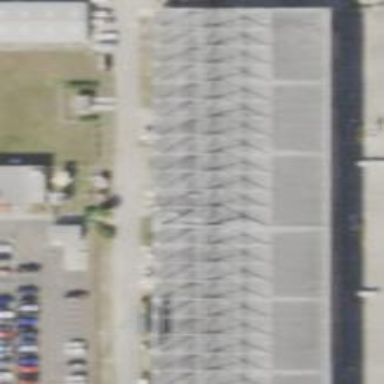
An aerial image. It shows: Hangar building located at airport.